Question: i've made a simple custom checkbox program in android,in that i have tken two images for "difault" and "checked" state as per user action i want to change that images..i have tried the following code which is not working,

my code is:
'''
final ImageView chekbx =(ImageView)dialog.findViewById(R.id.chk_login);
if(chekbx.isSelected()){
System.out.println("checkbox check");
chekbx.setBackgroundResource(R.drawable.checkbox_ticked);
}else{
chekbx.setBackgroundResource(R.drawable.checkbox);
}
'''
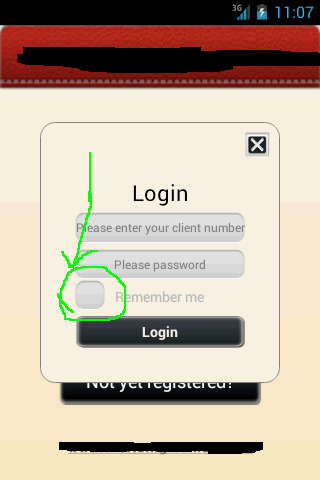
Answer: Try to use this code:
'''
final ImageView chekbx =(ImageView)dialog.findViewById(R.id.chk_login);
boolean flag =false; //TAKE AS A PUBLIC VAR
chekbx.setOnClickListener(new OnClickListener() {
@Override
public void onClick(View v) {
// TODO Auto-generated method stub
if(flag)
{
chekbx.setBackgroundResource(R.drawable.checkbox);
flag=false;
}
else
{
System.out.println("checkbox check");
chekbx.setBackgroundResource(R.drawable.checkbox_ticked);
flag = true;
}
}
});
'''
Hope this will help you.